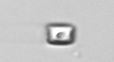
Label: Bacillariophyceae_morphotype1